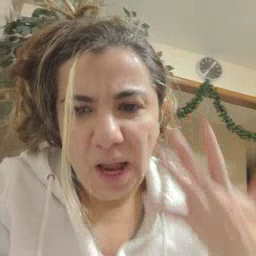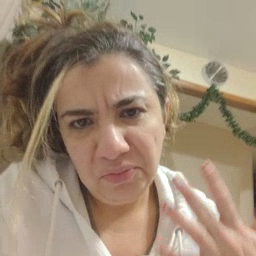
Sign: sad